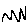
Label: zigzag